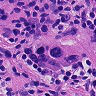
Metastatic tissue present: yes